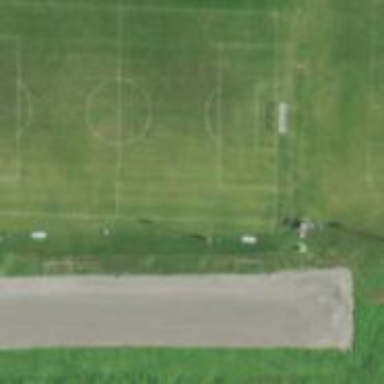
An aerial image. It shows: Soccer pitch designated for leisure and sports activities.